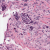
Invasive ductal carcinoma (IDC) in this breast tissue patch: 1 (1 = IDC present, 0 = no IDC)